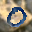
Label: 0